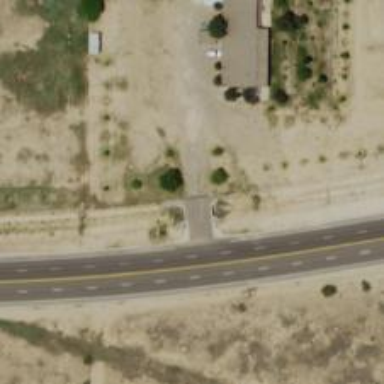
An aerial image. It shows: Driveway leading to service road.